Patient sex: M
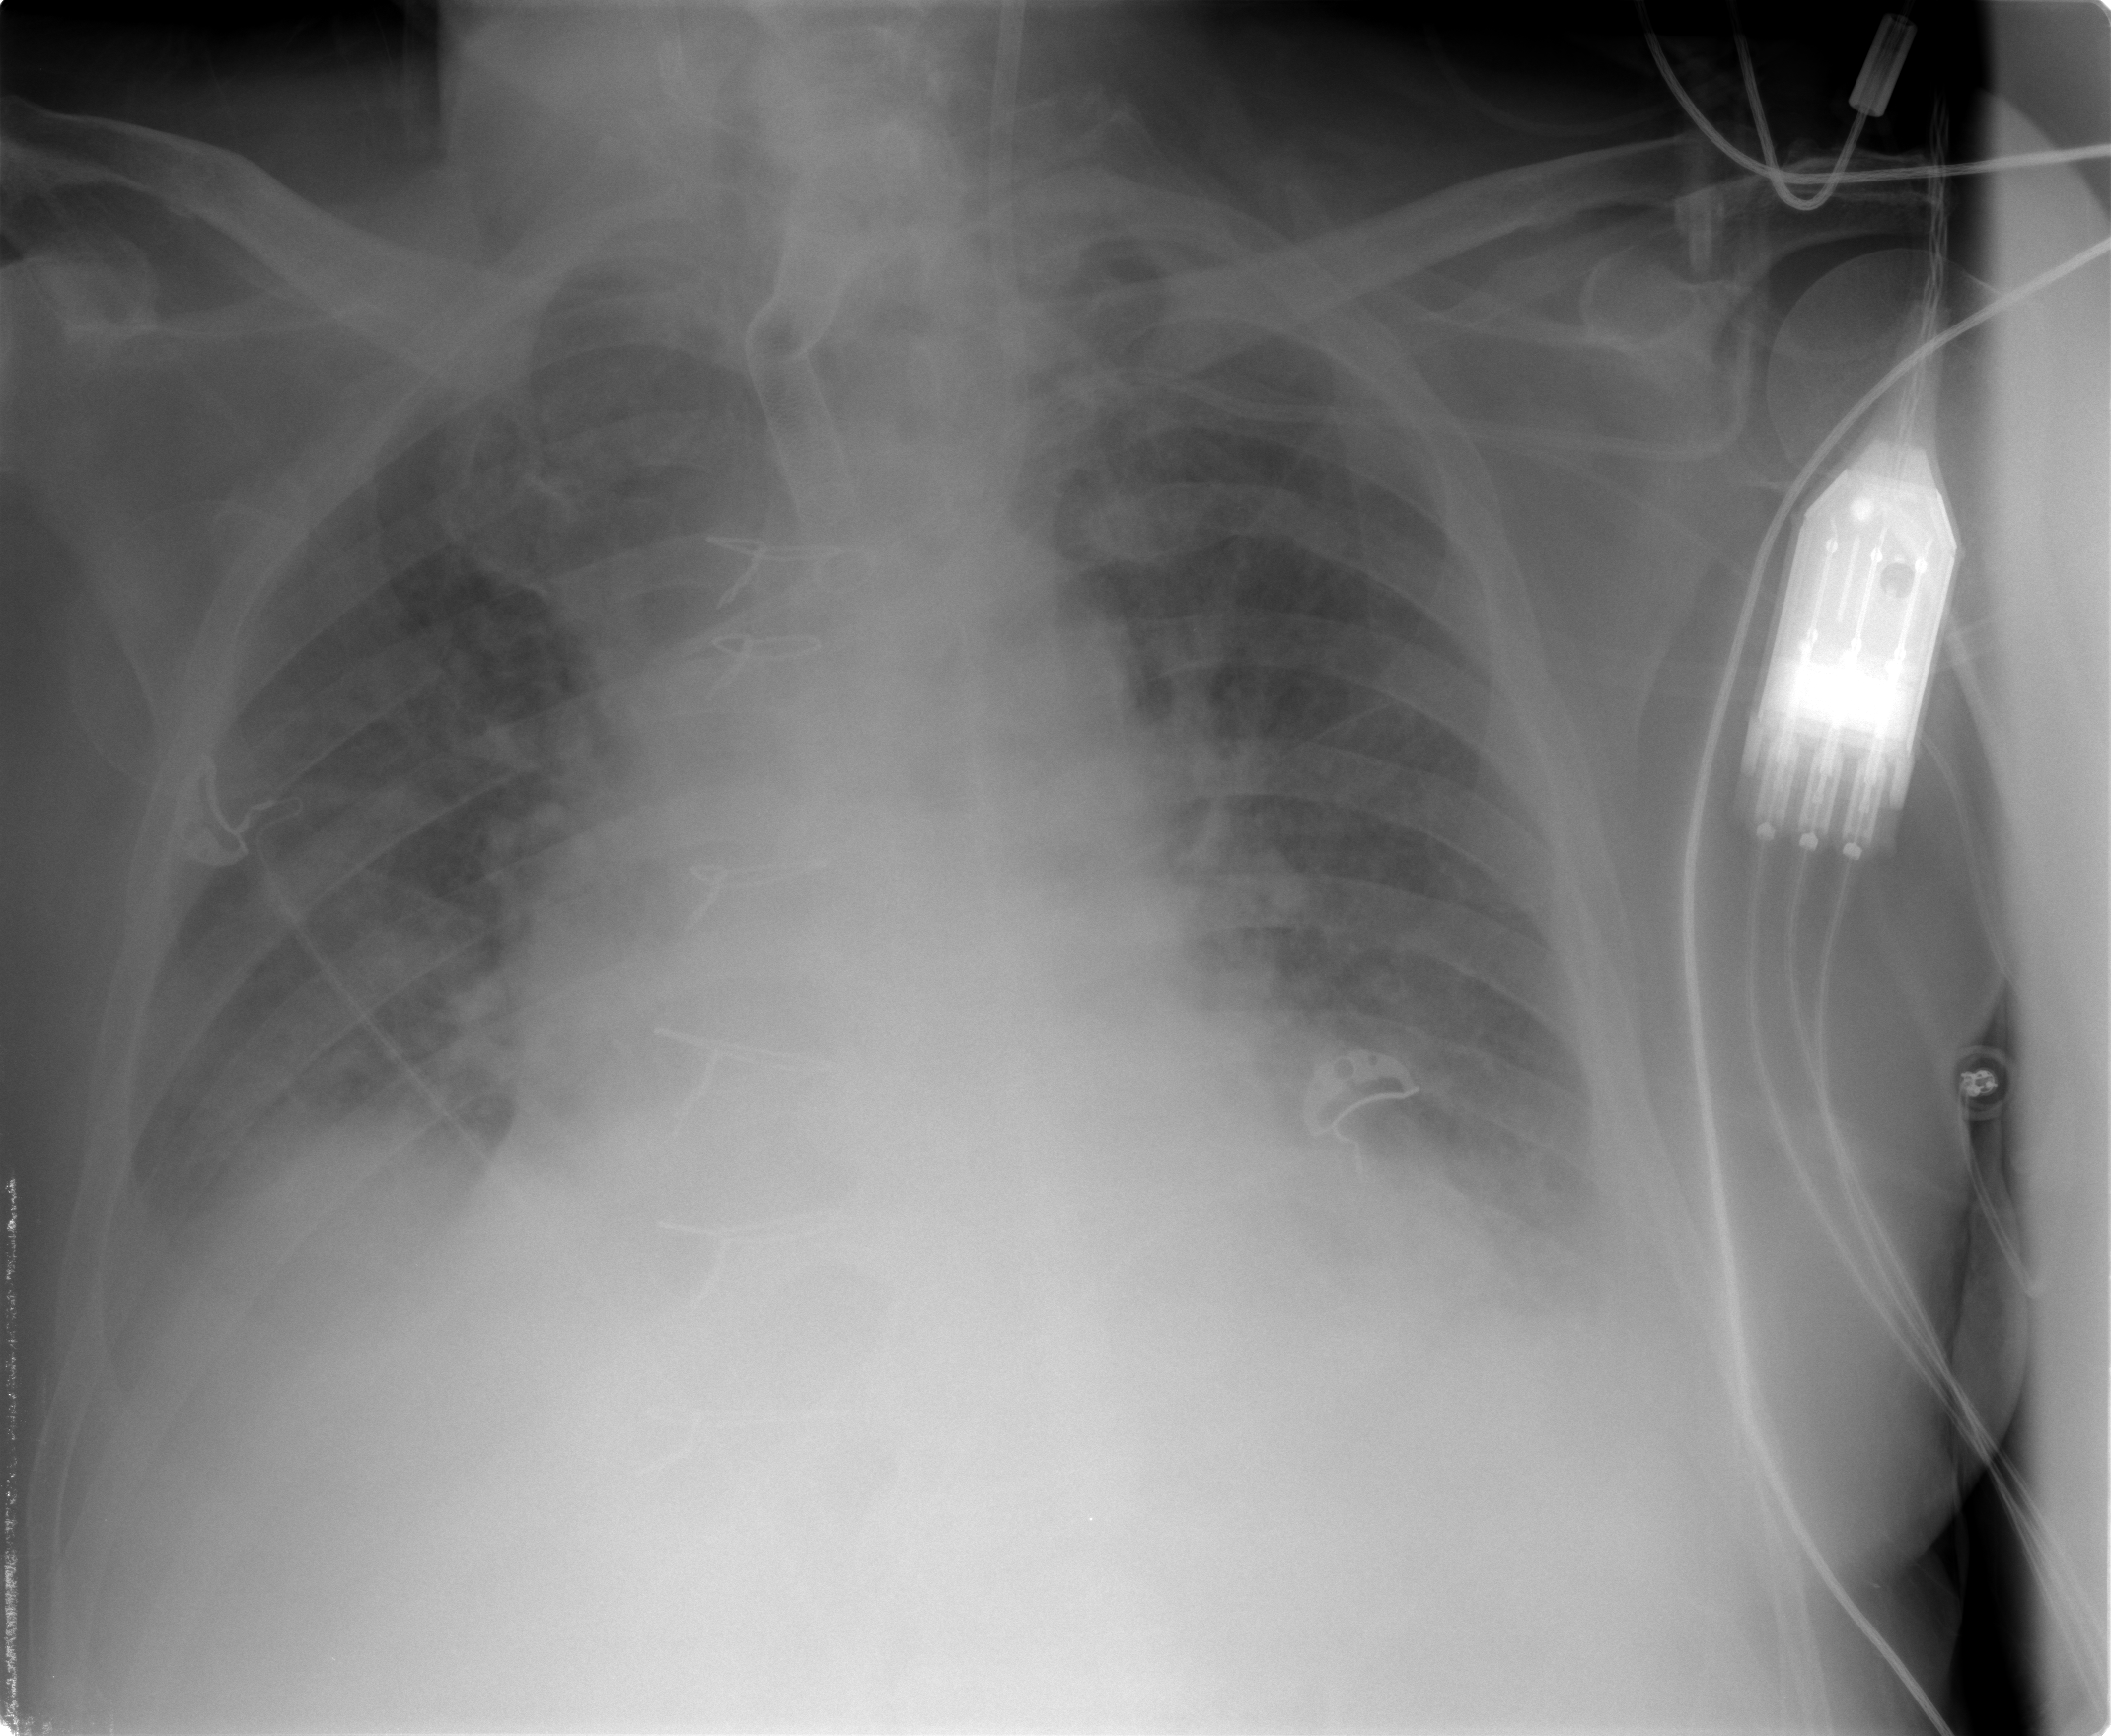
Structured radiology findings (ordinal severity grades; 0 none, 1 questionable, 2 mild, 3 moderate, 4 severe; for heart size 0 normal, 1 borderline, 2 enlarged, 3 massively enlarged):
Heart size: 2
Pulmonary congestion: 2
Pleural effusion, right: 2
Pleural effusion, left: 2
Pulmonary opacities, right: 3
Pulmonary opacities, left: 3
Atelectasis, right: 2
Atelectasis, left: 2